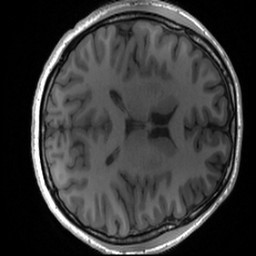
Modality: T1w
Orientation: axial
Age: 21
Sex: male
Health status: healthy